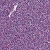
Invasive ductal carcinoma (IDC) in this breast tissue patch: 1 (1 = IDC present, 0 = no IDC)